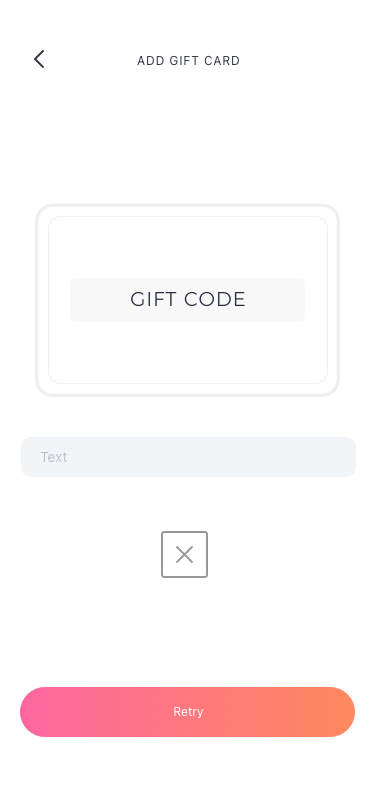
Text in this UI design:
ADD GIFT CARD